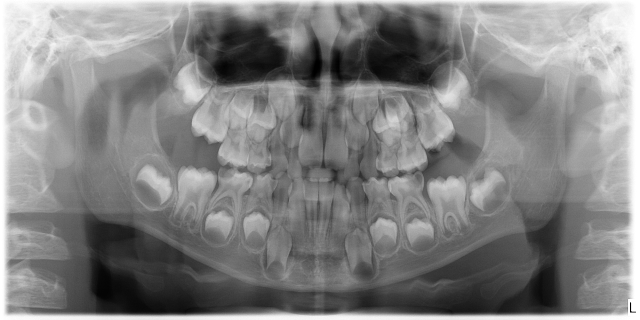
child